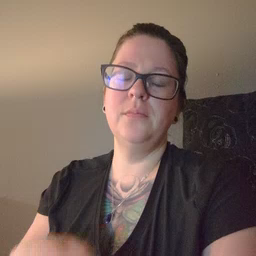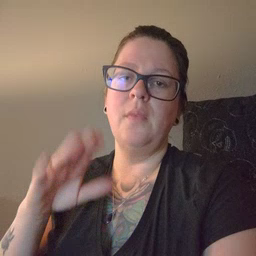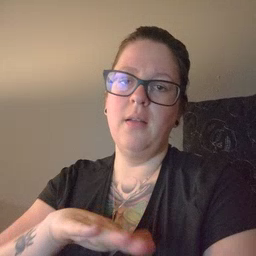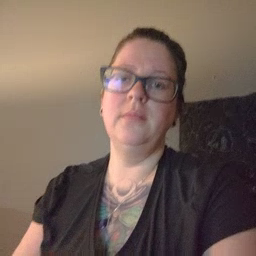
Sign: on